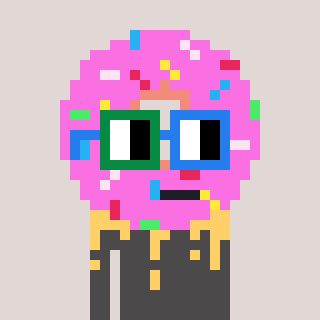
a pixel art character with square green and blue glasses, a doughnut-shaped head and a grayscale-colored body on a warm background